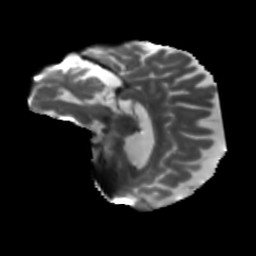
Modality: T2w
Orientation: sagittal
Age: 61
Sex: female
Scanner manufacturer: siemens
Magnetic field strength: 3 T
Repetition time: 5.25 s
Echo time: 0.08 s